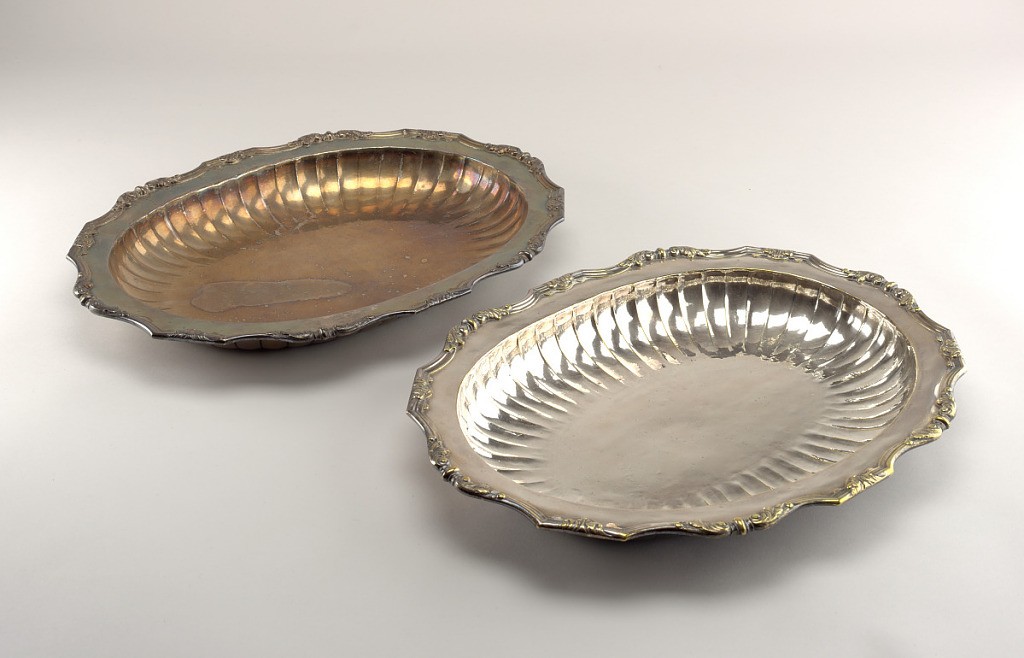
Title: A Pair of Platters
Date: ca. 1730
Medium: silver plated, brass
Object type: platters
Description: Oval platters with fluted cavetto. Flat marly with raised edge and a decorated with single and symmetrically opposed acanthus leaves.